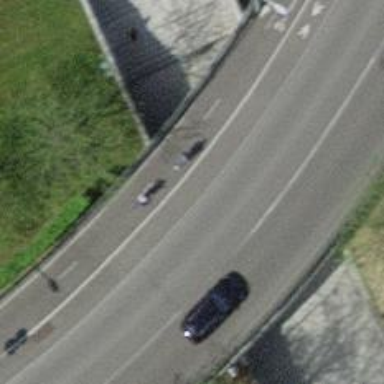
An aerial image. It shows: Path on bridge with sidewalk.